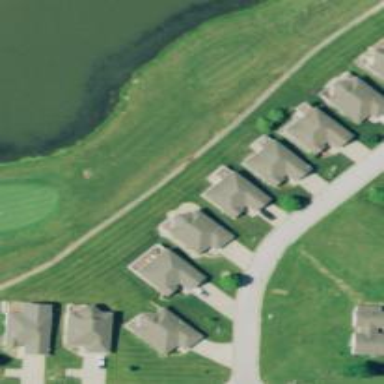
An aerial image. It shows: Golf fairway surrounded by grass.